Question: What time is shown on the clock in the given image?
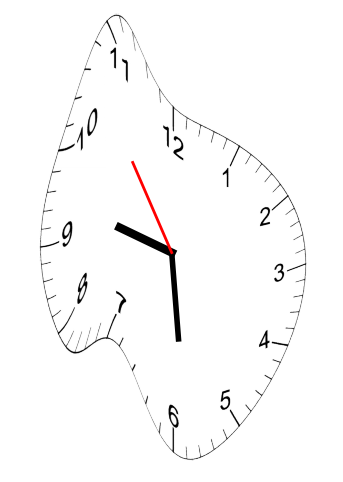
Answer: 09:28:54